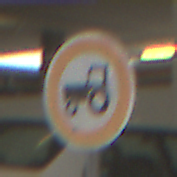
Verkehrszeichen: VerbotKraftfahrzeugeZuegeNichtSchneller25
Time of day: Midday
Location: Roofed (Urban)
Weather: Overcast
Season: NotSpecified
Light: Artificial